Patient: sex M, age 76
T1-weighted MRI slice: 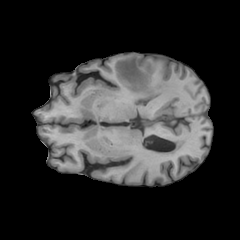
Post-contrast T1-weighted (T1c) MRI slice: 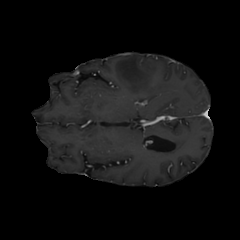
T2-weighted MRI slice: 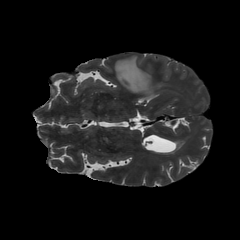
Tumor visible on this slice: yes
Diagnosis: Glioblastoma, IDH-wildtype
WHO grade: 4